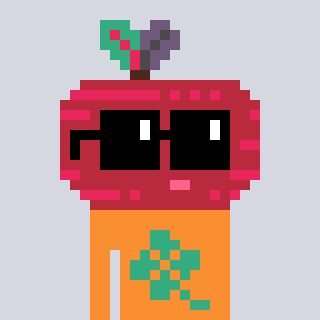
a pixel art character with square black sunglasses, a beet-shaped head and a orange-colored body on a cool background